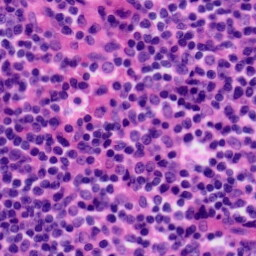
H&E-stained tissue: Tonsil